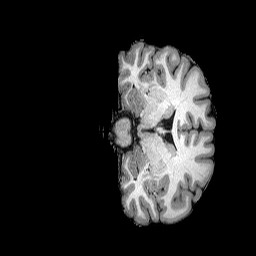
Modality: T1w
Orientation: coronal
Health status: ill